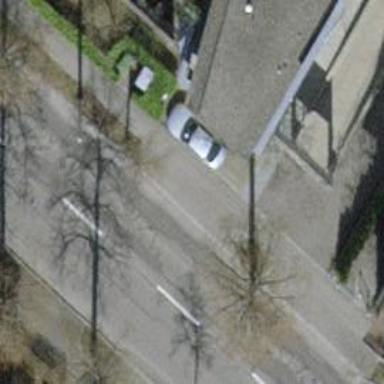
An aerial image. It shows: Urban area featuring tree as natural element.